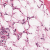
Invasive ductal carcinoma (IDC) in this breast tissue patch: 0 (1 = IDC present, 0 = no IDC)